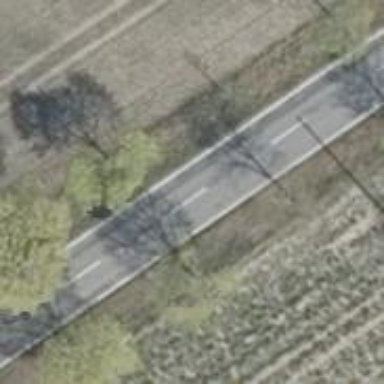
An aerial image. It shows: Row of trees in natural setting.